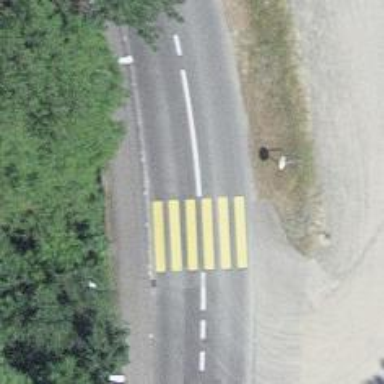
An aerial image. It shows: Uncontrolled zebra crossing with notable zebra markings.